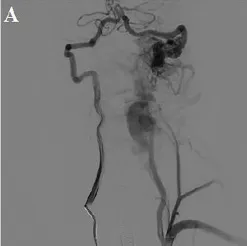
First postoperative DSA and CTA examination. DSA demonstrated multiple high-flow arteriovenous fistulae at the left CVJ (fistula A), and ,the C3-C4 level (fistula B).
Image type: radiology (ct)